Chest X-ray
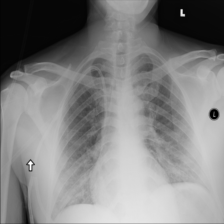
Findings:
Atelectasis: negative
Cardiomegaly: negative
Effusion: negative
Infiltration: negative
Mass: negative
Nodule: negative
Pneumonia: negative
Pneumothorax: negative
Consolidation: negative
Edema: negative
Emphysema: negative
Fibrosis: negative
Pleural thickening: negative
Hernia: negative